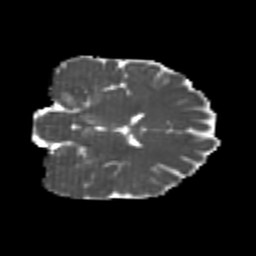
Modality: MD
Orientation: coronal
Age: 24
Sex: female
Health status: healthy
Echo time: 0.074 s